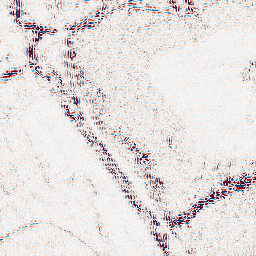
Category: wavelet
Decomposition family: wavelet_dwt
Decomposition parameters: wavelet: coif2
level: 2
Upsampling method: fft_zeropad
Upsampling parameters: scale: 4
Upsampling scale: 4